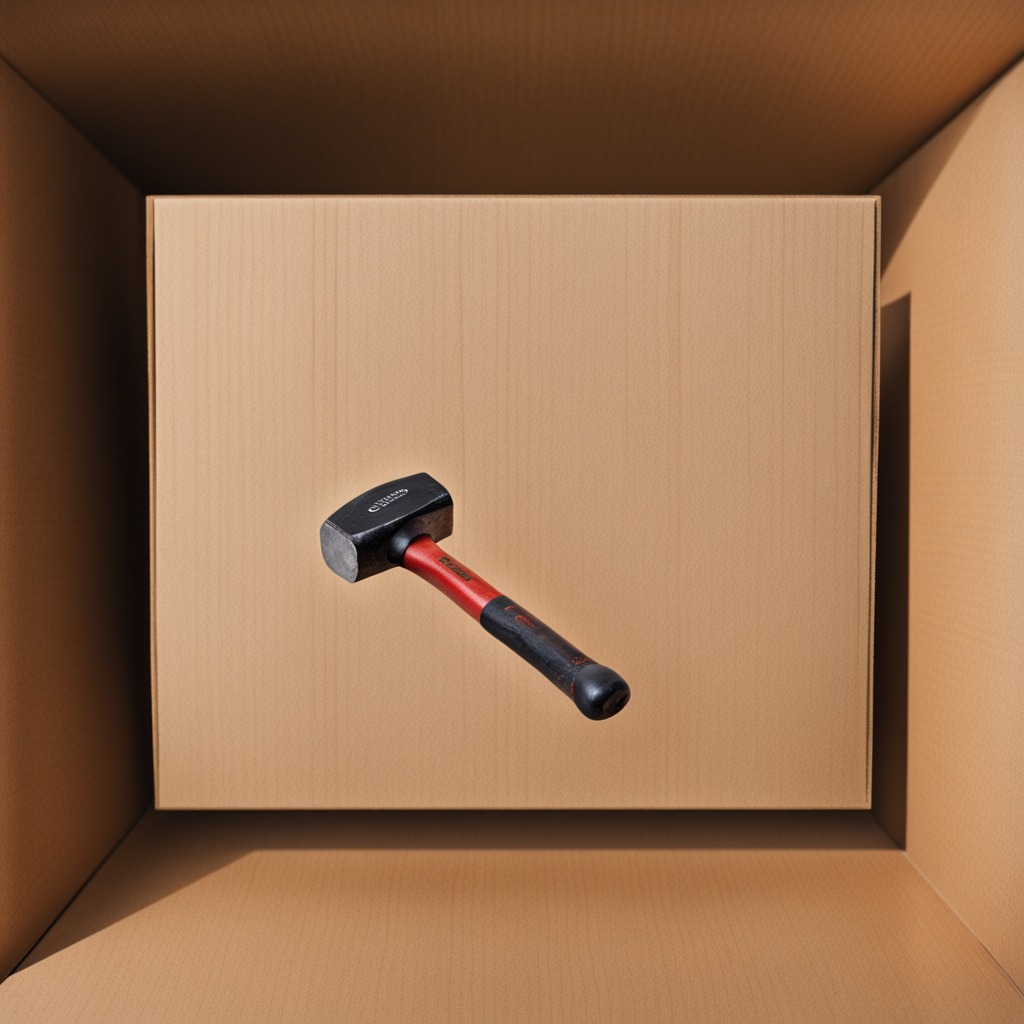
A hammer is lying on the cardboard box surface in an outdoor workshop during daytime bright natural light soft shadows slightly creased but